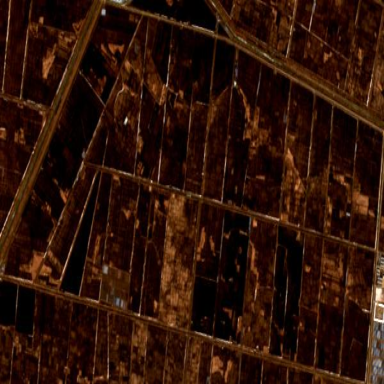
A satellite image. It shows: Picturesque farmland scene.